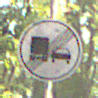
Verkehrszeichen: EndeUeberholverbotKraftfahrzeuge
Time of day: SunriseSunset
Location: Outdoor (Suburban)
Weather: Clear
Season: NotSpecified
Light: Natural